Question: I am setting image in particular cells of grid on some condition but the images is repeated or showed as tiles not single image is shown, i want to show just one, i am unable to figure out why this is happening.
Screen shot:

Here is my code:
'''
private void PendingTask_RowCellStyle(object sender, DevExpress.XtraGrid.Views.Grid.RowCellStyleEventArgs e)
{
try
{
if (e.RowHandle < 0)
return;
int con = PendingTaskGridView.SortedColumns.Count;
DataModel.TaskToConfirm task = this.PendingTaskGridView.GetRow(e.RowHandle) as DataModel.TaskToConfirm;
if (task == null)
return;
if (e.Column.Name.Equals("gridColBilling", StringComparison.InvariantCultureIgnoreCase))
{
SetTaskStatusColor(e, task);
//SetTimeDifferenceColor(e, task);
}
if (e.Column.Name.Equals("gridColPunctuality", StringComparison.InvariantCultureIgnoreCase))
{
SetPunctualityColor(e, task);
//SetTimeDifferenceColor(e, task);
}
if (e.Column.Name.Equals("gridColAttendance", StringComparison.InvariantCultureIgnoreCase))
{
SetAttendanceColor(e, task);
//SetTimeDifferenceColor(e, task);
}
}
catch (Exception ex)
{
ApplicationExceptions.HandleAppExc(ex);
}
}
'''
Here is inner methods :
'''
private void SetTaskStatusColor(DevExpress.XtraGrid.Views.Grid.RowCellStyleEventArgs e, DataModel.TaskToConfirm task)
{
e.Appearance.BackColor = System.Drawing.ColorTranslator.FromHtml("#FFFFFF");
if (task.BillingConfirmed)
e.Appearance.Image = imageListGrid.Images[0];
else
e.Appearance.Image = imageListGrid.Images[1];
}
private void SetPunctualityColor(DevExpress.XtraGrid.Views.Grid.RowCellStyleEventArgs e, DataModel.TaskToConfirm task)
{
e.Appearance.BackColor = System.Drawing.ColorTranslator.FromHtml("#FFFFFF");
if (task.PunctualityStatus == (int)ePunctuality.Extra)
e.Appearance.Image = CareGiver.Properties.Resources.Cancelled_Image;
else if (task.PunctualityStatus == (int)ePunctuality.Less)
e.Appearance.Image = CareGiver.Properties.Resources.Update_CSD;
else
e.Appearance.Image = CareGiver.Properties.Resources.Category_Green;
}
private void SetAttendanceColor(DevExpress.XtraGrid.Views.Grid.RowCellStyleEventArgs e, DataModel.TaskToConfirm task)
{
e.Appearance.BackColor = System.Drawing.ColorTranslator.FromHtml("#FFFFFF");
if (task.AttendanceType == 2)
e.Appearance.Image = imageList1.Images["auto"];
else if (task.AttendanceType == 1)
e.Appearance.Image = imageList1.Images["manual"];
else if (task.AttendanceType == 0)
e.Appearance.Image = imageList1.Images["default"];
}
'''
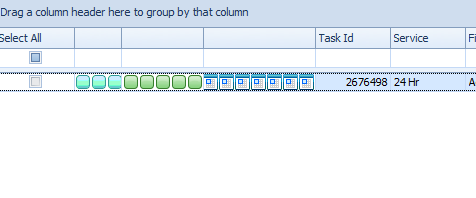
Answer: I solved it myself with the help of my Senior Colleague by using <URL> event.
Here is DataSourceChanged event, in which i added image columns from code behind as unbound columns and set their 'UnobundType' to 'Object' and have to set 'ColumnEdit' Property to 'RespositotyItemPictureEdit' object:
'''
private void PendingTask_SourceChanged(object sender, EventArgs e)
{
AddImageColumns();
}
'''
'''
private void AddImageColumns()
{
RepositoryItemPictureEdit pictureEdit = this.PendingTaskGrid.RepositoryItems.Add("PictureEdit") as RepositoryItemPictureEdit;
pictureEdit.SizeMode = PictureSizeMode.Zoom;
PendingTaskGridView.OptionsView.AnimationType = GridAnimationType.AnimateAllContent;
pictureEdit.NullText = " ";
if (this.PendingTaskGridView.Columns.ColumnByName("StatusImage") == null)
{
this.PendingTaskGridView.Columns.Add(new DevExpress.XtraGrid.Columns.GridColumn()
{
Caption = " ",
Name = "StatusImage",
FieldName = "StatusImage",
Visible = true,
UnboundType = DevExpress.Data.UnboundColumnType.Object,
VisibleIndex = 0,
Width = 25,
MaxWidth = 25,
ToolTip = "Task Status",
ColumnEdit = pictureEdit
});
}
if (this.PendingTaskGridView.Columns.ColumnByName("PunctualityImage") == null)
{
this.PendingTaskGridView.Columns.Add(new DevExpress.XtraGrid.Columns.GridColumn()
{
Caption = " ",
Name = "PunctualityImage",
FieldName = "PunctualityImage",
Visible = true,
UnboundType = DevExpress.Data.UnboundColumnType.Object,
VisibleIndex = 0,
Width = 25,
MaxWidth = 25,
ToolTip = "Punctuality",
ColumnEdit = pictureEdit
});
}
if (this.PendingTaskGridView.Columns.ColumnByName("AttendanceImage") == null)
{
this.PendingTaskGridView.Columns.Add(new DevExpress.XtraGrid.Columns.GridColumn()
{
Caption = " ",
Name = "AttendanceImage",
FieldName = "AttendanceImage",
Visible = true,
UnboundType = DevExpress.Data.UnboundColumnType.Object,
VisibleIndex = 0,
Width = 25,
MaxWidth = 25,
ToolTip = "IVR Attendance",
ColumnEdit = pictureEdit
});
}
}
'''
'''
private void PendingTaskGridView_CustomUnboundColumnData(object sender, CustomColumnDataEventArgs e)
{
if (e.Column.FieldName.Equals("StatusImage", StringComparison.InvariantCultureIgnoreCase))
{
SetStatusImage(e);
}
if (e.Column.FieldName.Equals("PunctualityImage", StringComparison.InvariantCultureIgnoreCase))
{
SetPunctualityImage(e);
}
if (e.Column.FieldName.Equals("AttendanceImage", StringComparison.InvariantCultureIgnoreCase))
{
SetAttendanceImage(e);
}
}
'''
'''
private void SetStatusImage(CustomColumnDataEventArgs e)
{
DataModel.TaskToConfirm task = e.Row as DataModel.TaskToConfirm;
if (task.BillingConfirmed)
e.Value = imageListGrid.Images[0];
else
e.Value = imageListGrid.Images[1];
}
private void SetPunctualityImage(CustomColumnDataEventArgs e)
{
DataModel.TaskToConfirm task = e.Row as DataModel.TaskToConfirm;
if (task.PunctualityStatus == (int)ePunctuality.Extra)
e.Value = CareGiver.Properties.Resources.Cancelled_Image;
else if (task.PunctualityStatus == (int)ePunctuality.Less)
e.Value = CareGiver.Properties.Resources.Update_CSD;
else
e.Value = CareGiver.Properties.Resources.Category_Green;
}
private void SetAttendanceImage(CustomColumnDataEventArgs e)
{
DataModel.TaskToConfirm task = e.Row as DataModel.TaskToConfirm;
if (task.AttendanceType == 2)
e.Value = imageList1.Images["auto"];
else if (task.AttendanceType == 1)
e.Value = imageList1.Images["manual"];
else if (task.AttendanceType == 0)
e.Value = imageList1.Images["default"];
}
'''